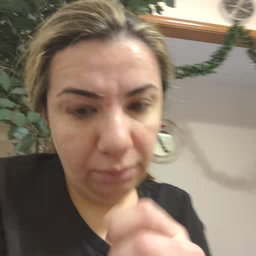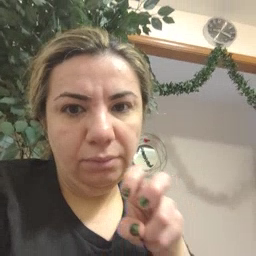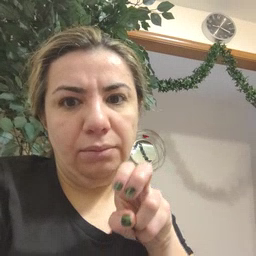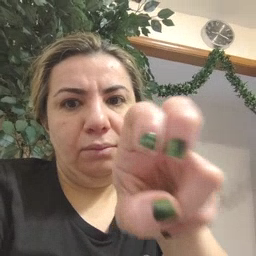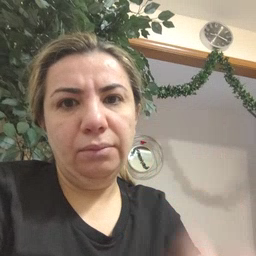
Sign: ride